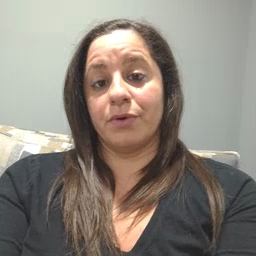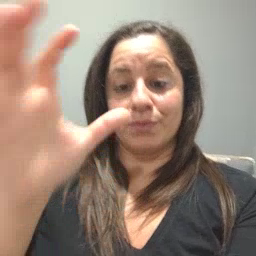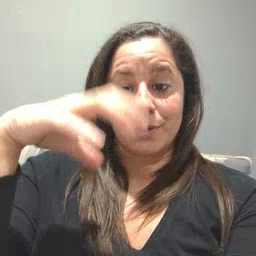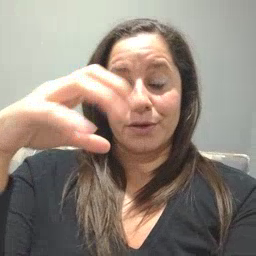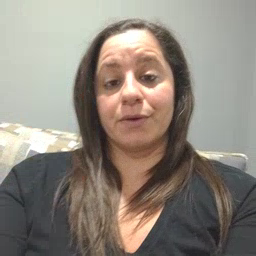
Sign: rain